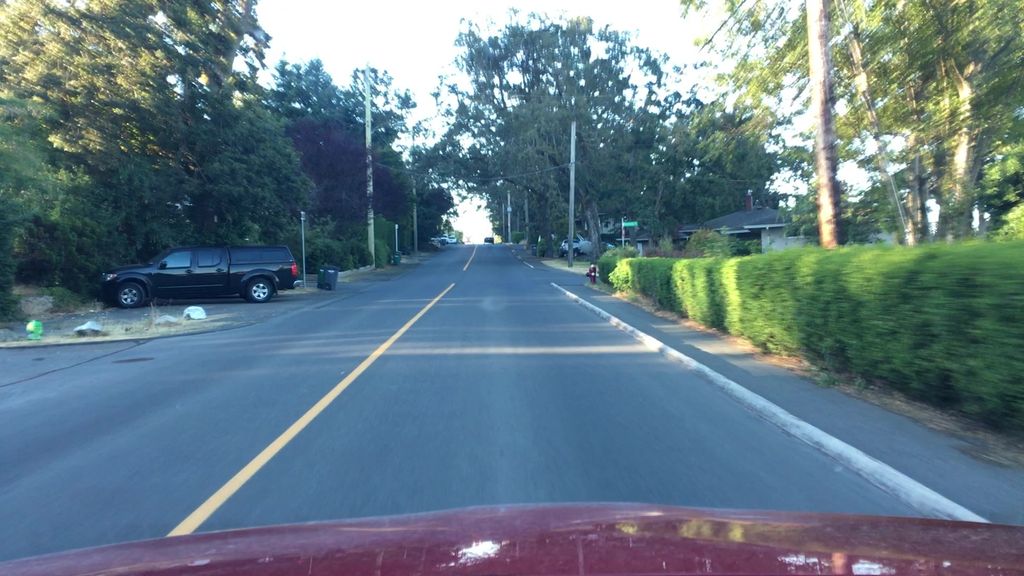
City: victoria